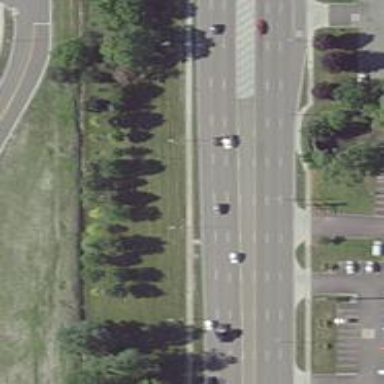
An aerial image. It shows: Primary highway with asphalt surface and separate sidewalk.